Question: I am binding a DataList with dynamic values (ie distances from google api From a particular location.)
ie from x location :
10 km away
15 km away etc as follows

Using this code in :
'''
private void bindDataList(string location)
{
DataSet dstProperty = Tbl_PropertyMaster.getPropertiesByLocation(location);
dlstNearbyProperties.DataSource = dstProperty;
dlstNearbyProperties.DataBind();
}
'''
.
'''
protected void dlstNearbyProperties_ItemDataBound(object sender, DataListItemEventArgs e)
{
if (e.Item.ItemType == ListItemType.Item ||
e.Item.ItemType == ListItemType.AlternatingItem)
{
Label lblPropId = (Label)e.Item.FindControl("lblPropId");
Label lblKmAway = (Label)e.Item.FindControl("lblKmAway");
Label lblPrice = (Label)e.Item.FindControl("lblPrice");
DataSet dstEnabledStat = Tbl_PropertyMaster.GetPropertyDetailsbyId(Convert.ToInt32(lblPropId.Text));
if (dstEnabledStat.Tables[0].Rows.Count > 0)
{
//string origin = "8.<PHONE> ,76.87649310000006";
string origin = InitialOrigin;
string destination = dstEnabledStat.Tables[0].Rows[0]["Latitude"].ToString() + "," + dstEnabledStat.Tables[0].Rows[0]["Longitude"].ToString();
lblKmAway.Text = devTools.getDistance(origin, destination) + " Away";
}
lblPrice.Text = getMinnimumOfRoomPrice(Convert.ToInt32(lblPropId.Text));
}
}
'''
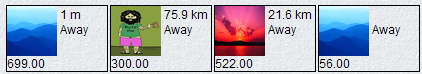
Answer: Alrite after lot of hours of playing with codes I did it.
I added an extra column 'Miles' to the already existing datatable
'''
protected void Page_Load(object sender, EventArgs e)
{
dtbl = Tbl_PropertyMaster.SelectAllPropertyAndUserDetails().Tables[0];
dtbl.Columns.Add("Miles", typeof(int));
//userId = devTools.checkAdminLoginStatus();
if (!IsPostBack)
{
fillDlPhotoViewAll();
FillGrProperty();
}
}
'''
'''
protected void grProperty_RowDataBound(object sender, GridViewRowEventArgs e)
{
if (e.Row.RowType == DataControlRowType.DataRow)
{
DataSet dstEnabledStat = Tbl_PropertyMaster.GetPropertyDetailsbyId(PropId);
if (dstEnabledStat.Tables[0].Rows.Count > 0)
{
string origin = InitialOrigin;
string destination = dstEnabledStat.Tables[0].Rows[0]["Latitude"].ToString() + "," + dstEnabledStat.Tables[0].Rows[0]["Longitude"].ToString();
decimal Kilometre=0.00M;
if(devTools.getDistance(origin, destination)!=0)
{
Kilometre=Convert.ToDecimal(devTools.getDistance(origin, destination))/1000;
}
lblmiles.Text = Kilometre.ToString() + "Kms";
dtbl.Rows[inn]["Miles"] = Convert.ToInt32(devTools.getDistance(origin, destination));
inn = inn + 1;
}
}
ViewState["dtbl"] = dtbl;
}
'''
'''
protected void btnSort_Click(object sender, EventArgs e)
{
DataTable dataTable;
dataTable = (DataTable)ViewState["dtbl"];
if (dataTable.Rows.Count > 0)
{
dataTable.DefaultView.Sort = "Miles DESC";
dataTable.AcceptChanges();
grProperty.DataSource = dataTable;
grProperty.DataBind();
}
}
'''